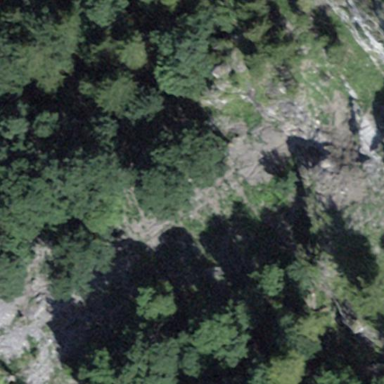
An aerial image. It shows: Natural scree.